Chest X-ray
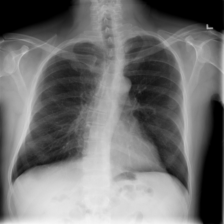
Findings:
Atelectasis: negative
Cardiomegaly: negative
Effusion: negative
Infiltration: negative
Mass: negative
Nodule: negative
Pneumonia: negative
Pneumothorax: negative
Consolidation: negative
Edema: negative
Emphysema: negative
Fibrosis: negative
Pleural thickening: negative
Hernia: negative